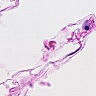
Metastatic tissue present: no